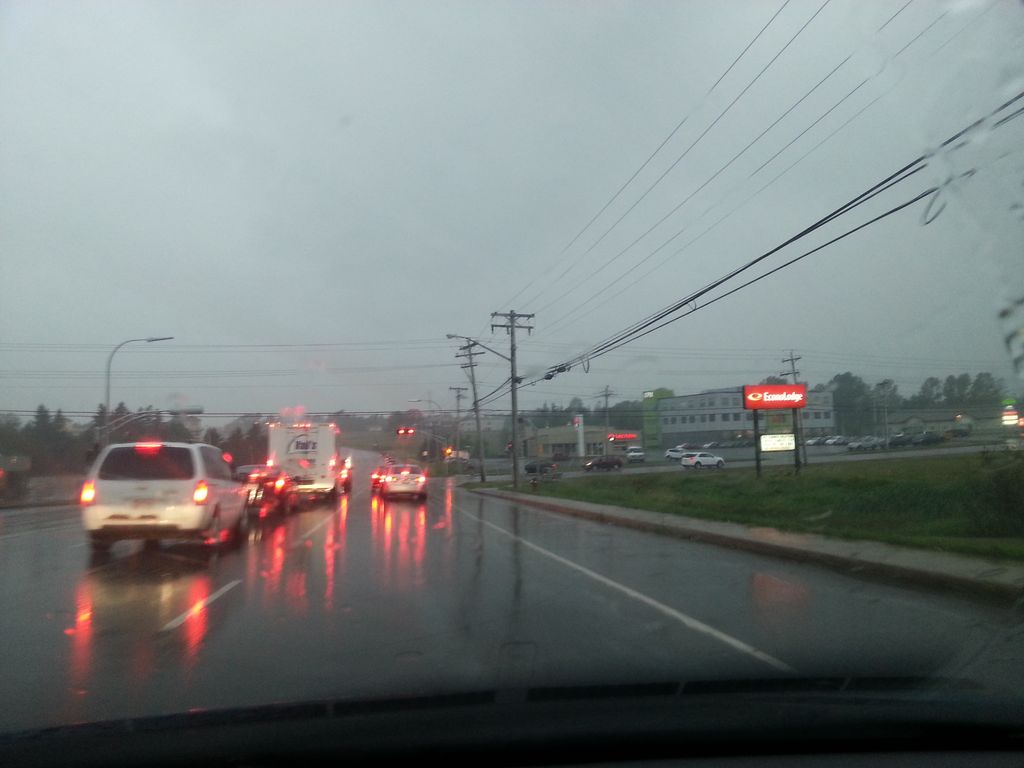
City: charlottetown